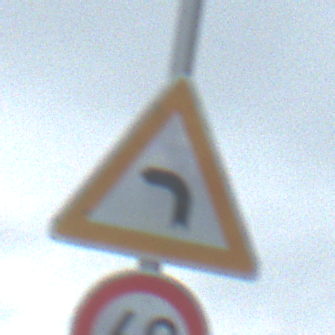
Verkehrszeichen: KurveLinks
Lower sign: Geschwindigkeit60
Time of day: Midday
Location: Outdoor (Suburban)
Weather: Overcast
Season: NotSpecified
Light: Natural